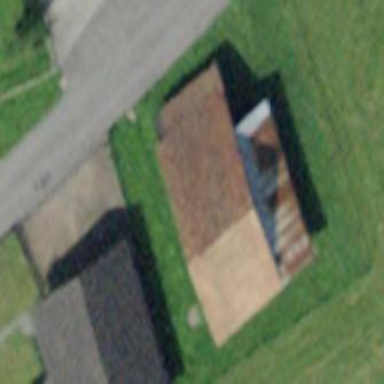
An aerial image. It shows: Barn.